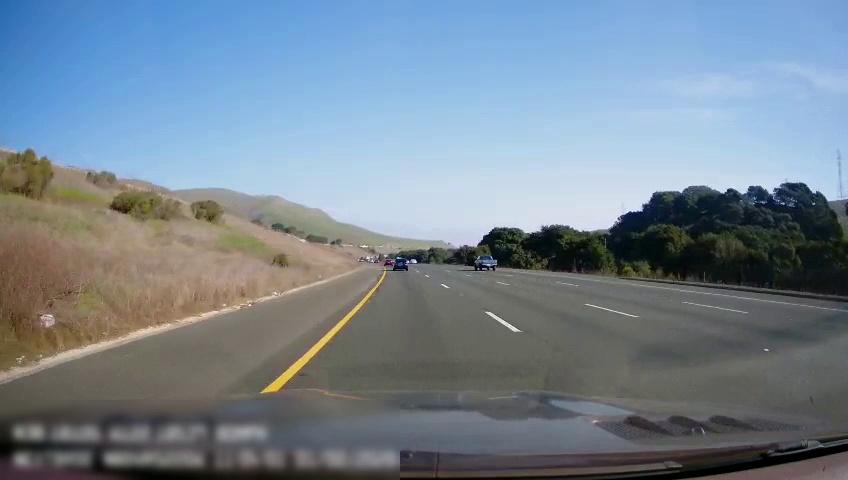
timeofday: Day
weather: Sunny
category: Drivable Space
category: Vehicles | Car
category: Vehicles | Truck
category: Lanes | Alternate Lane
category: Lanes | Alternate Lane
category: Lanes | Alternate Lane
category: Lanes | Current Lane
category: Lanes | Alternate Lane